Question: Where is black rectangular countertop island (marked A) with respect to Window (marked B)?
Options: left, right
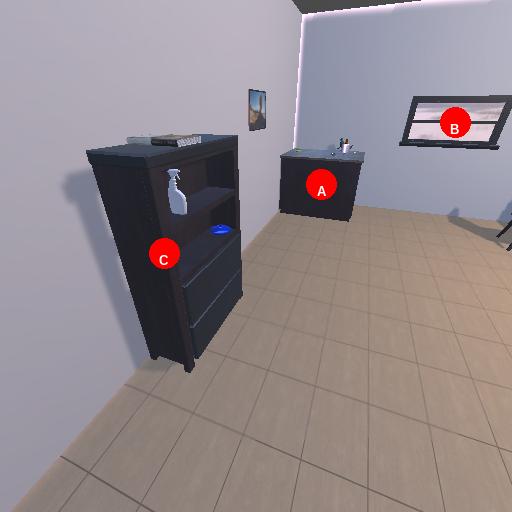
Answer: left